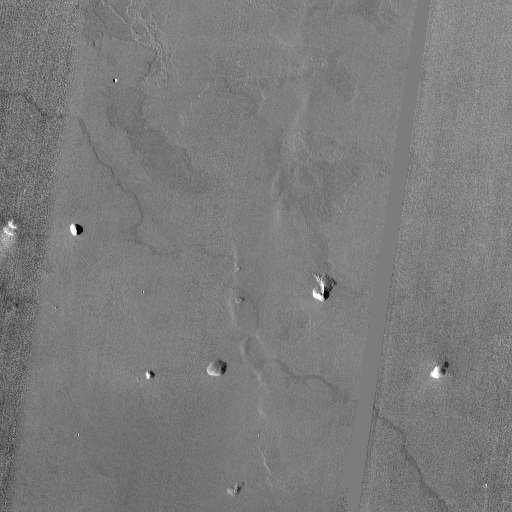
Crater classes present: Background